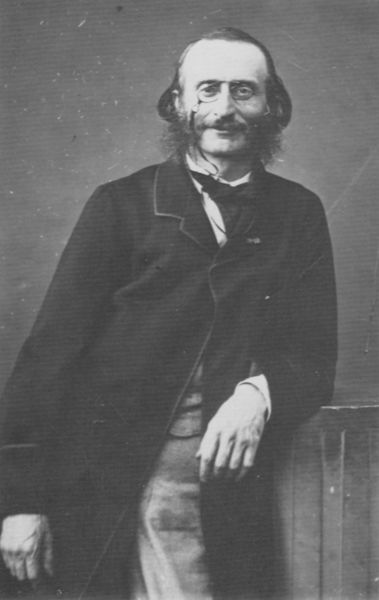
Titel: Jacques Offenbach (1819-1880), Komponist
Künstler: Atelier Nadar
Institution: unbekannt
Schlagwörter: hand, mann, schatten, weiß, finger, frisur, geste, glas, grau, haar, holz, mund, nase, ohr, schwarz, stirn, stuhl, stützen, säule, tisch, blick, tuch, schleife, alt, anzug, bart, hemd, hose, jacke, schnurrbart, tresen, wand, arm, arme, augen, band, bärtig, gesicht, kragen, lang, mensch, stehen, ärmel, bild, bildnis, herr, hände, portrait, porträt, brüstung, haare, halbfigur, mantel, stehender, musiker, frontal, locken, ohren, lächeln, bein, schrank, lehne, alter mann, gehstock, haltung, schule, hosen, kette, weis, lehnen, frack, schnäuzer, krawatte, glatze, halstuch, angelehnt, geländer, ellenbogen, aufstützen, bisen, knöpfe, fliege, gehrock, kniestück, revers, sakko, schnauzbart, foto, fotografie, photographie, kante, lachen, theke, gestützt, münchen, balustrade, schwarz-weiss, künstler, dreiviertel, scharz, brille, schawrz, hohe stirn, selbstbildnis, backenbart, koteletten, heiter, geheimratsecken, halbglatze, kneifer, zwickel, zwicker, grinsen, photo, uhrkette, kravatte, augengläser, schlips, stirnglatze, wangenknochen, hintergund, lässig, leder, aufgestützt, stützend, adern, locker, anlehnen, paganini, porträit, stulpen, fotographie, auflehnen, monokel, fot, fröhlichkeit, garu, glaze, photografie, glücklich, schwaz, okulus, weiis, stechend, offenbach, biesen, gebrochener arm, nadar, inkunabel, stirne, s/w, fotostudio nadar, daguerre, augenglas, binockel, binokel, brillenglas, eingefasster kragen, fotoristisch, frühe fotografie, gehstick, gestützte haltung, lössig, monocel, nasenbrille, platine, standesporträt, unbekannter, lumiere, 19. jahrhundert, scharz-weiß, 1860, häb, prodäh, felixnadar, gelatineabzug